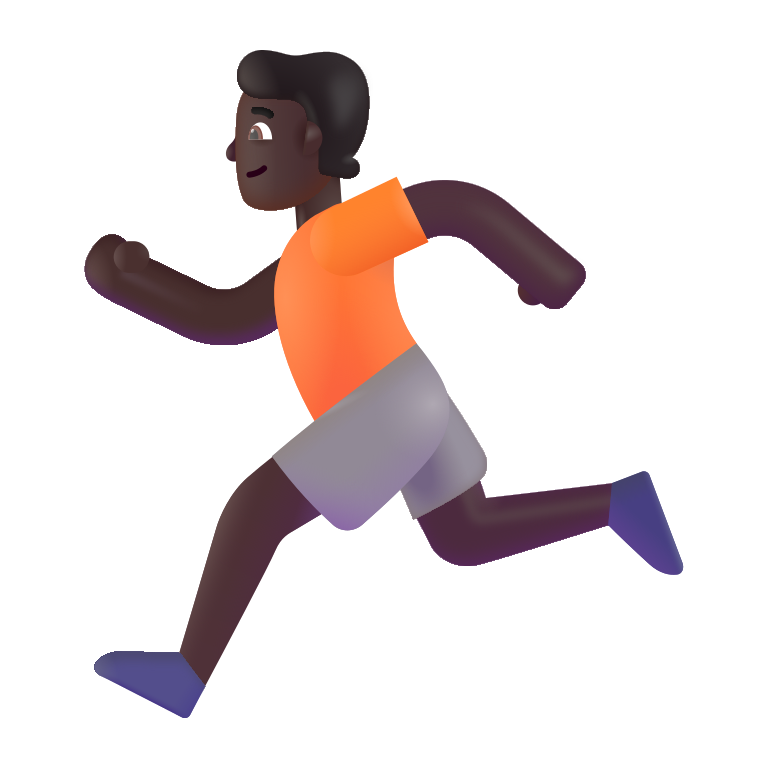
person running color dark